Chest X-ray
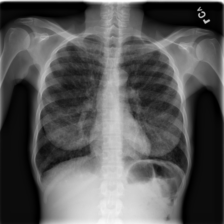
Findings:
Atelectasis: negative
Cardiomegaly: negative
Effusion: negative
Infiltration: negative
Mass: negative
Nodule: negative
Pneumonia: negative
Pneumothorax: negative
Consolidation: negative
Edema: negative
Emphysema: negative
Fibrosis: negative
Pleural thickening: negative
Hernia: negative